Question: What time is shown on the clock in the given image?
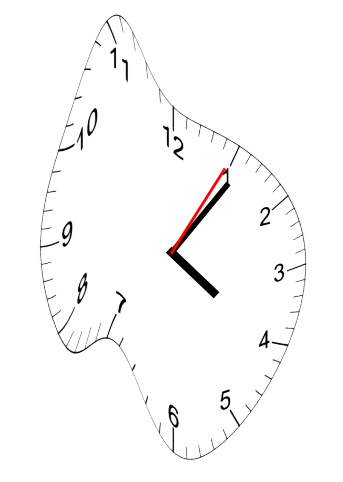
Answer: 04:06:05